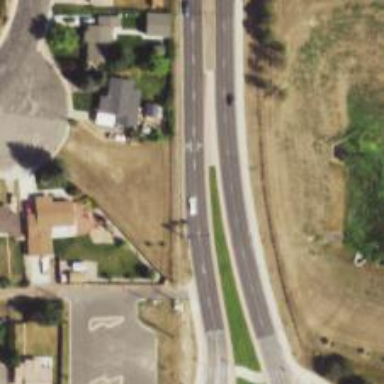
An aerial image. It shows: Primary highway with separate sidewalk.